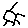
Label: sun